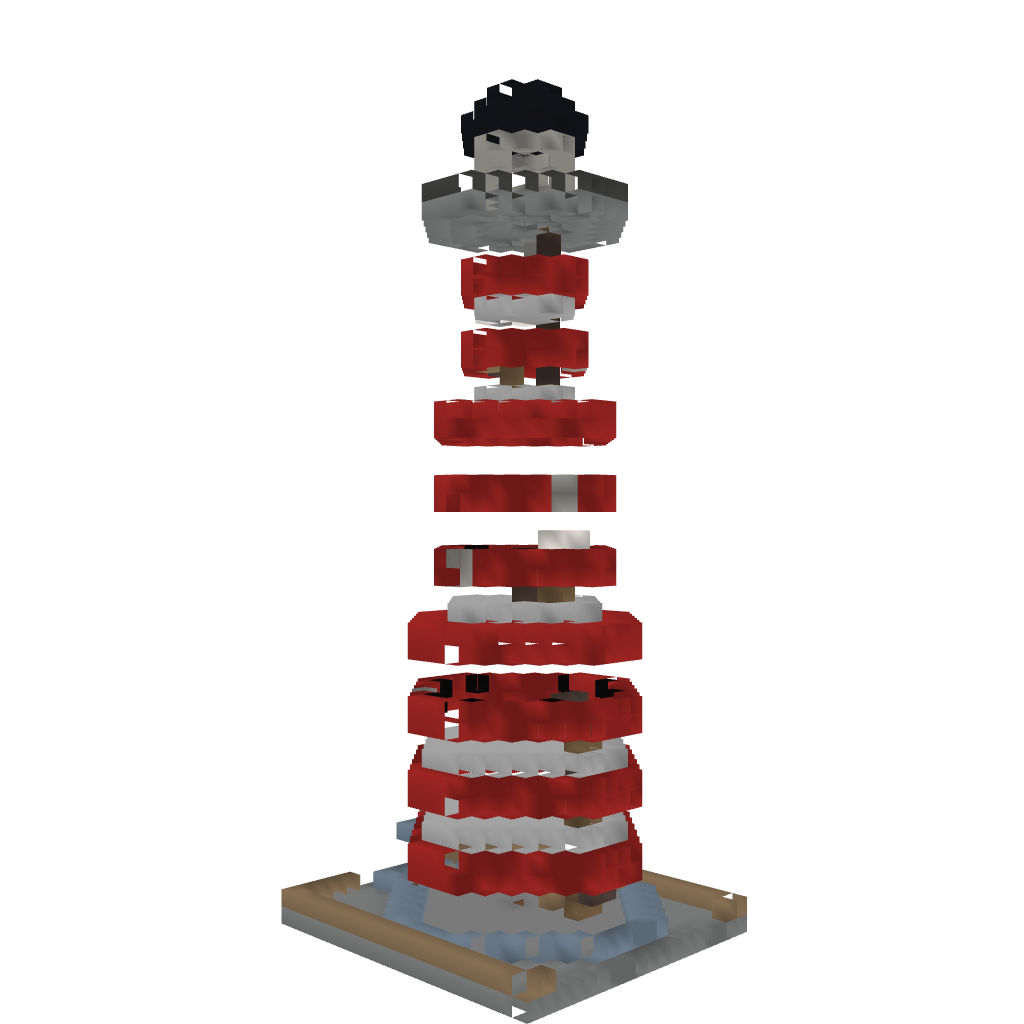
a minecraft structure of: Light House